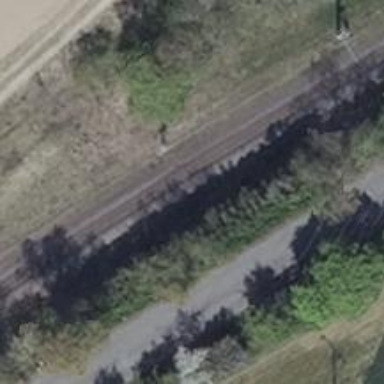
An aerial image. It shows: Signal light at railway crossing.